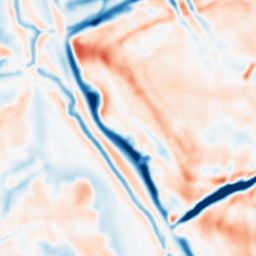
Category: multiscale
Decomposition family: dog_multiscale
Decomposition parameters: sigma_ratio: 1.6
n_scales: 3
base_sigma: 2
Upsampling method: cubic_catmull_rom
Upsampling parameters: scale: 2
Upsampling scale: 2